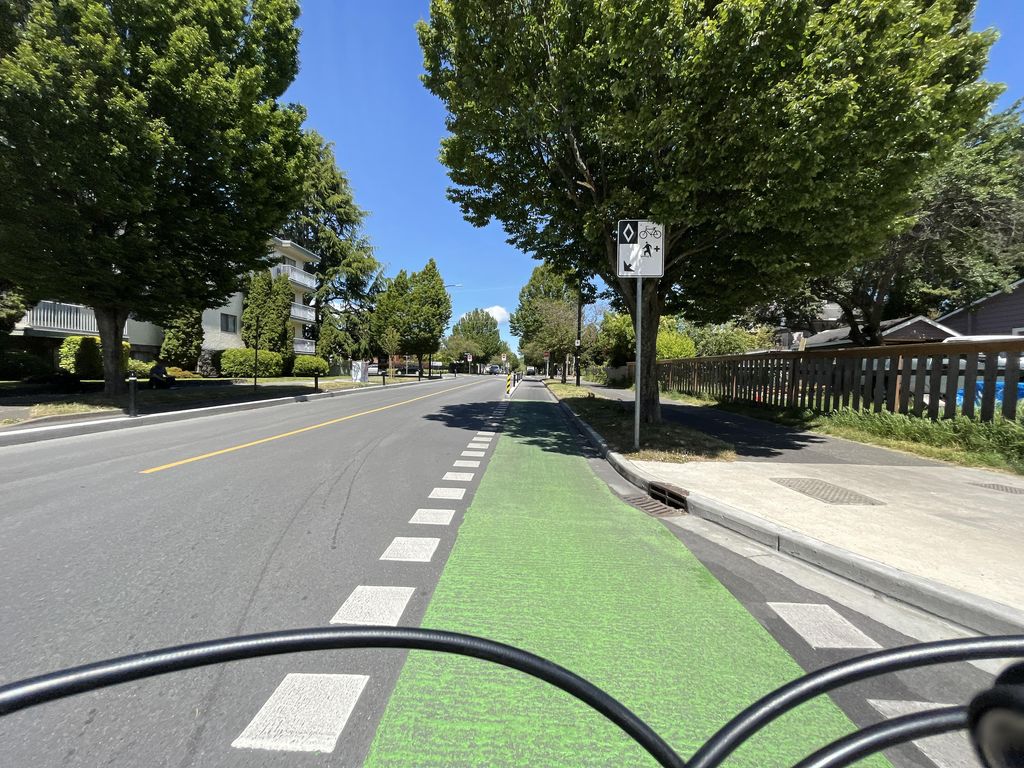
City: victoria